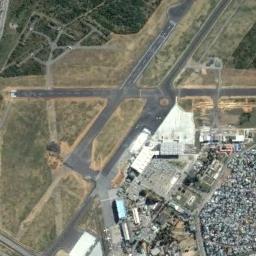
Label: airport